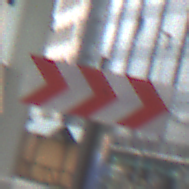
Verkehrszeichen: RichtungstafelnInKurvenGrossLinks
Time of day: Midday
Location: Outdoor (Urban)
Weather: Overcast
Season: NotSpecified
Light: Natural